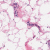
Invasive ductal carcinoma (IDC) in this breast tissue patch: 0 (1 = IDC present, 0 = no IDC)